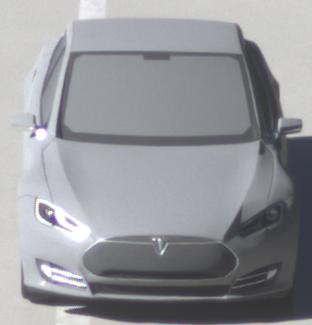
Make: Tesla
Model: Model S 60
Detailed model: Model S
Model produced from: 2013/10
Model produced until: 2014/10
Doors: 5
Color: gray
Road condition: wet road
Daytime: morning or afternoon
Contrast: high contrast